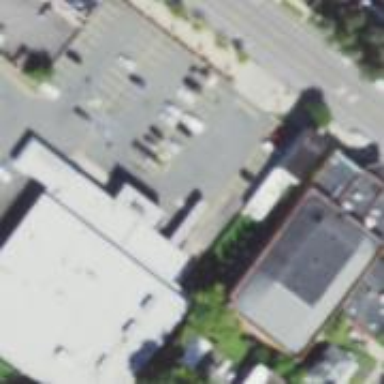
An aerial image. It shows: Supermarket located in building.